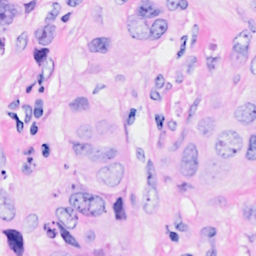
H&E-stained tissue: Breast